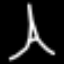
Label: The Eiffel Tower